Question: You can use a GeneXus HTML table to layout text blocks and attributes. If I add a second table to contain some other information that I want to conditionally display, quite often, the first cell is a different width to the first cells of the table stacked above it.
How do you make all the columns/cells the same width so that stacked tables display with their contents correctly aligned?
This is for GeneXus Web in Evo 2 & 3.

Thanks
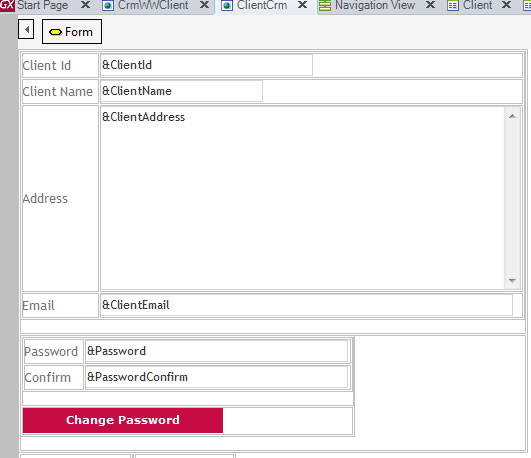
Answer: Put a value in the 'width' property of the client table first cell.
So, put the same value in the 'width' property of the password table first cell.
Remember that the width value must be enough for both tables. In your case, the biggest textblock is the "Client Name". So, choose a width enough for that.
Best regards.